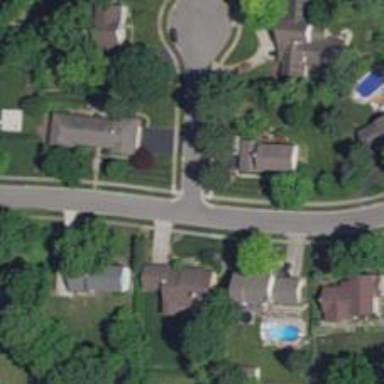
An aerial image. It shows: Residential road with asphalt surface and separate sidewalk.